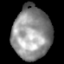
Tissue: lung
Cell type: Epithelial cells
Senescence score: 0.233
Nuclear area (px): 1994
Mean DAPI intensity: 143.879